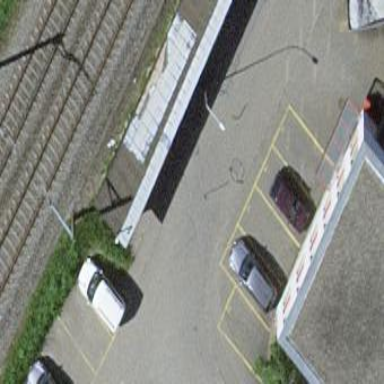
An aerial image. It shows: Bicycle parking rack located on the roof of building.